Question: As you can see in the image I have the IOS 5.1 version installed in Xcode for the simulator, but surprisingly I can select it in a project but not in the other.

Why is this happening? Any clue?
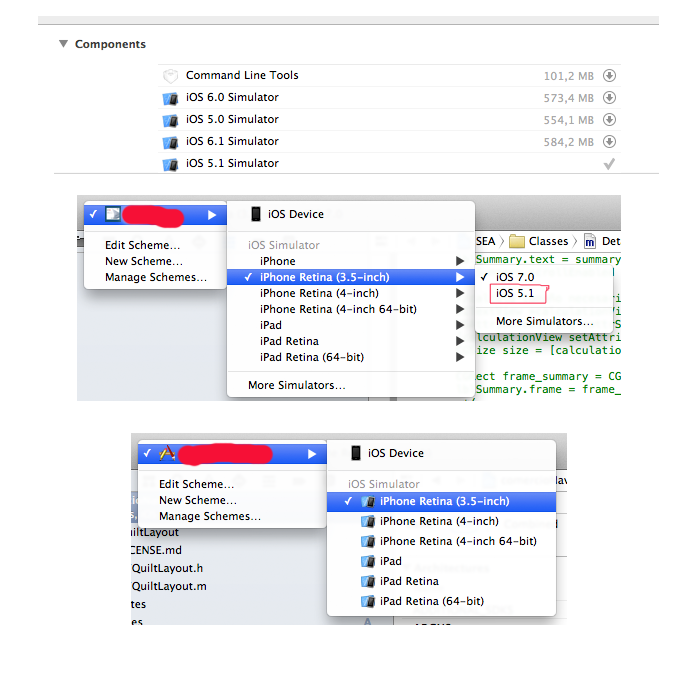
Answer: The project's deployment version is probably set to iOS 6 or 7.